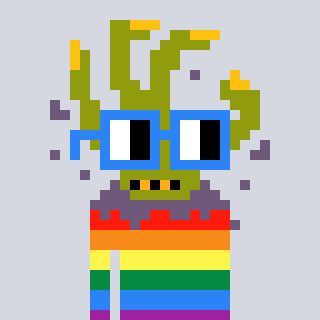
a pixel art character with square blue glasses, a zombie-hand-shaped head and a peachy-colored body on a cool background